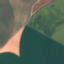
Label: AnnualCrop